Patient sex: M
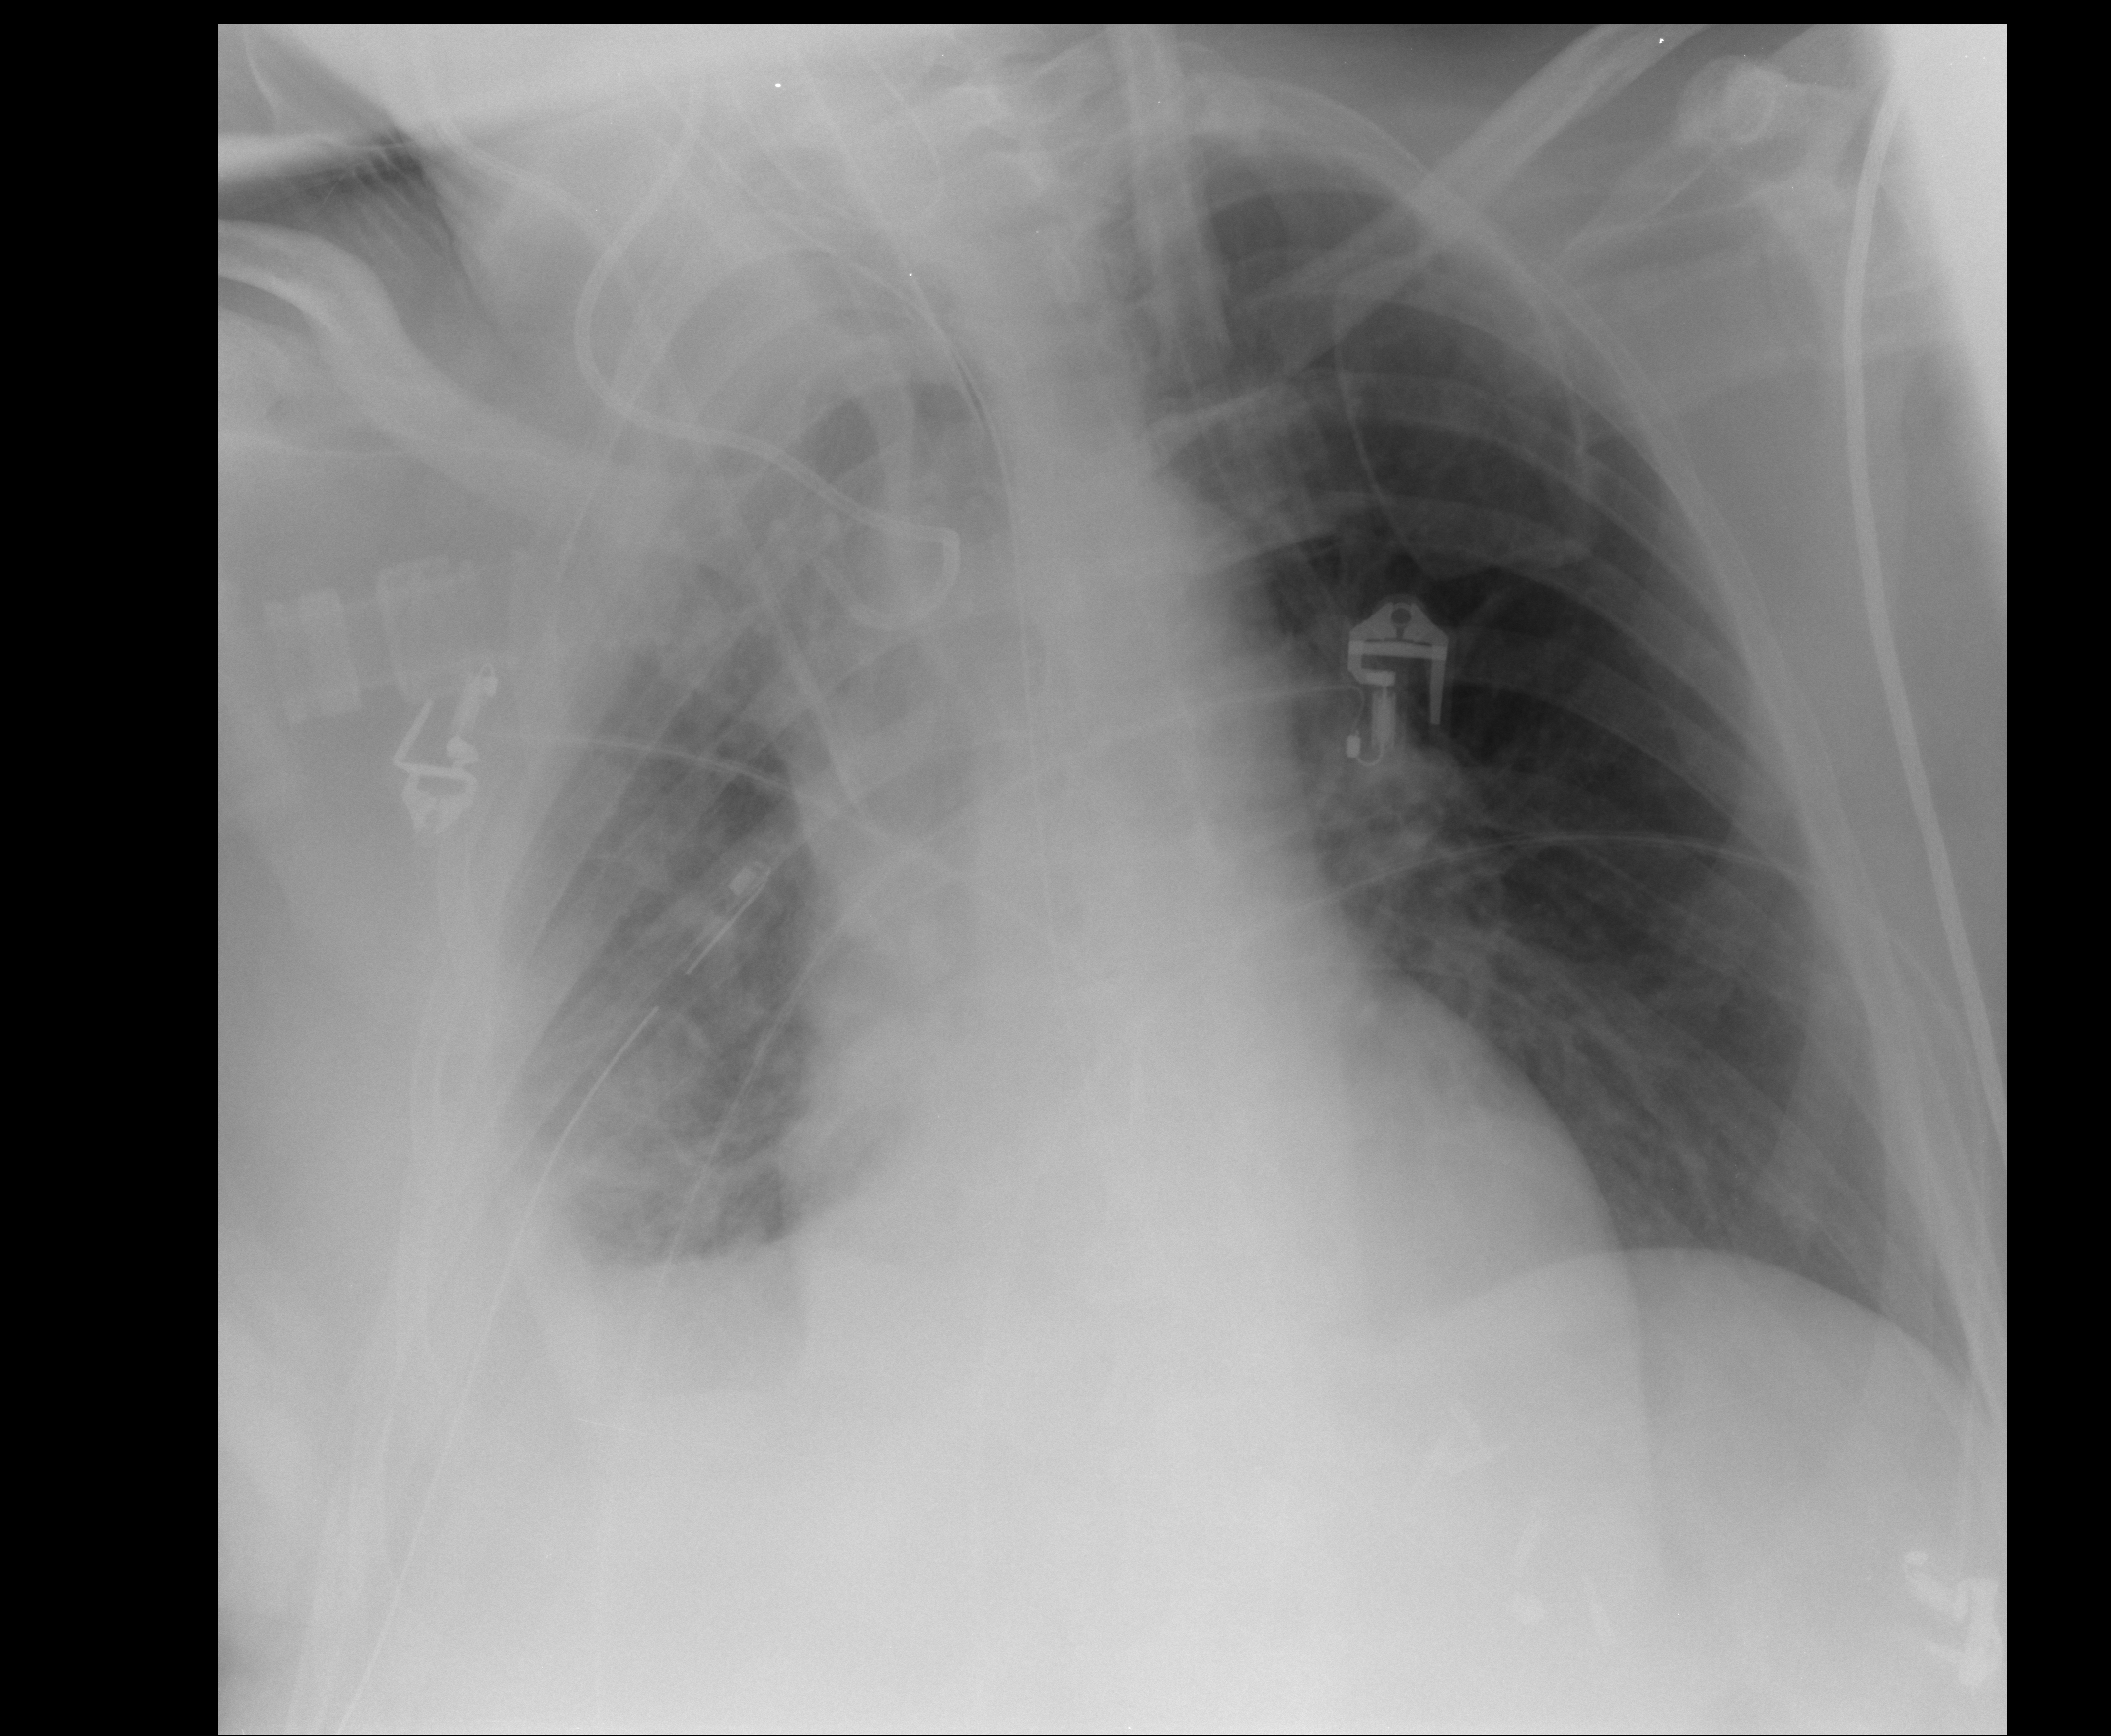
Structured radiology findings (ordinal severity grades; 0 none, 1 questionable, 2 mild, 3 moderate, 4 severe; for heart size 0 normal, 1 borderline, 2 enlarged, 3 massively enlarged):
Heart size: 2
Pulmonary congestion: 2
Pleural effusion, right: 3
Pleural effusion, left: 0
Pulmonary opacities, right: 2
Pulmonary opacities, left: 0
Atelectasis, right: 3
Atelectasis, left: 0